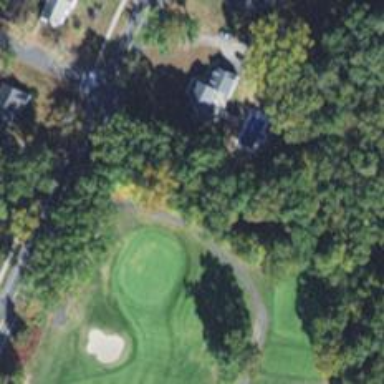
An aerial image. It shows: Service road designated as golf cart path.